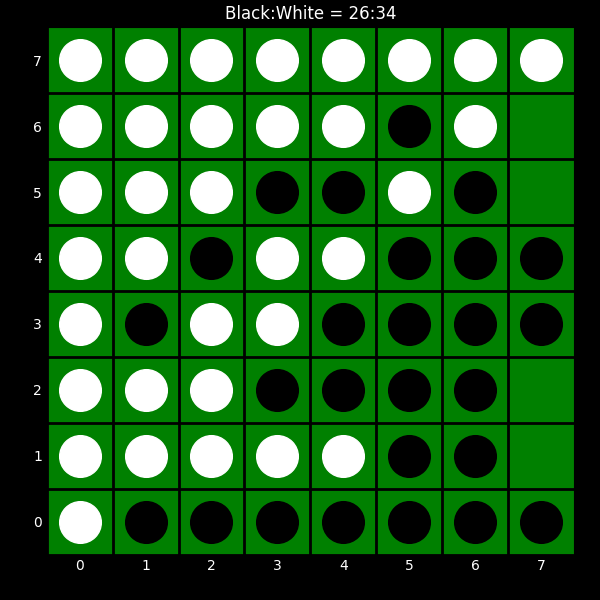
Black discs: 26
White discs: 34